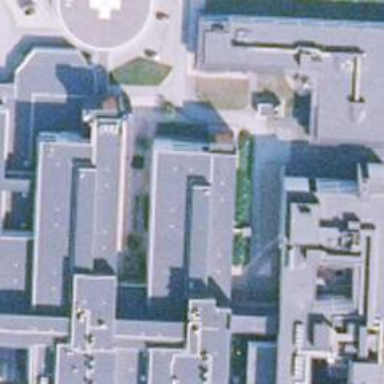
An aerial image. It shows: Healthcare facility identified as hospital.